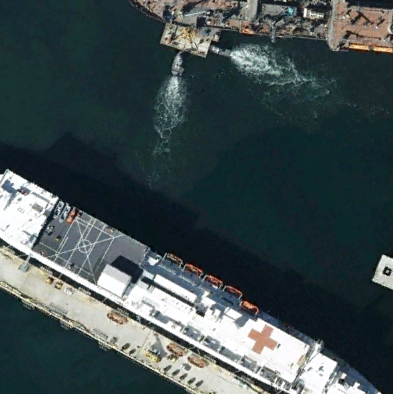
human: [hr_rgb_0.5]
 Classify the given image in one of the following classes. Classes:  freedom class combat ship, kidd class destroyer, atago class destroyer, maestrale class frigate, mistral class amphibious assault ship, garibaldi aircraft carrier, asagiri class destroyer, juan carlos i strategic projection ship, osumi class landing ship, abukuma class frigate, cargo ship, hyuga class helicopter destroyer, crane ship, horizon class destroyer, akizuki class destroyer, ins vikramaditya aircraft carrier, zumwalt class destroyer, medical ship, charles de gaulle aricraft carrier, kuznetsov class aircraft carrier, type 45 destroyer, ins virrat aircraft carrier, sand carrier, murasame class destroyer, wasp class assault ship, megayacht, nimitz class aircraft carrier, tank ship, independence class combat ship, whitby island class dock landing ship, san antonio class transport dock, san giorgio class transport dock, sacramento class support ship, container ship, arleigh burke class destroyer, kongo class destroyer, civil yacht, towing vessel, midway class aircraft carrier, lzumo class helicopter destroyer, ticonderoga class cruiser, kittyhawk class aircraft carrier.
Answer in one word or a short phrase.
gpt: Medical ship